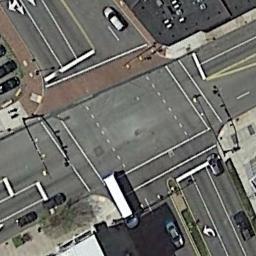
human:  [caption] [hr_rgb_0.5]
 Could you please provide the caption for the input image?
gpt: There is no zebra crossing at the intersection .

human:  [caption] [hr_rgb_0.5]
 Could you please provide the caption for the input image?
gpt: An intersection with sparse traffic is between some buildings .

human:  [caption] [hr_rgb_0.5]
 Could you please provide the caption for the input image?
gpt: There are several moving vehicles on the road at the intersection, With many buildings and some trees around the intersection .

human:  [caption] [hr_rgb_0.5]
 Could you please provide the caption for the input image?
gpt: There are many cars at the intersection .

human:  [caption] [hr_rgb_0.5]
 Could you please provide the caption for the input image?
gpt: There are some cars at the intersection .